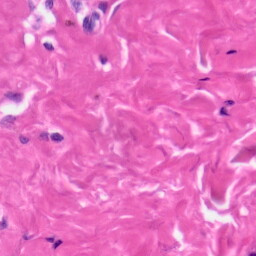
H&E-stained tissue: Skin